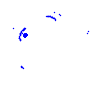
Particle: electron